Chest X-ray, PA view. Patient: 55 years old, sex F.
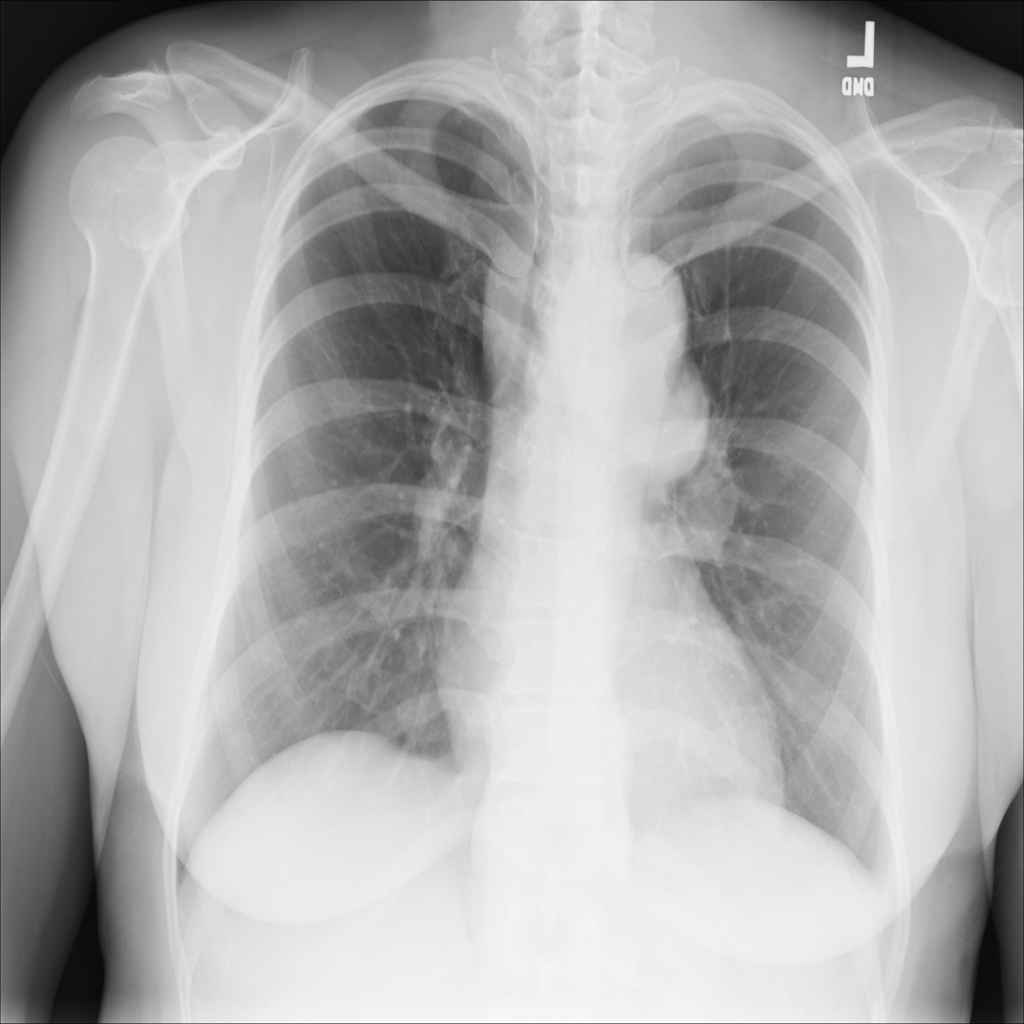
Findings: No Finding